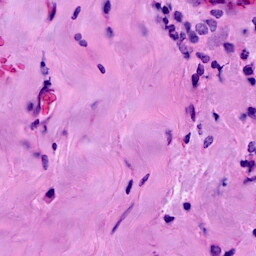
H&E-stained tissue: Breast